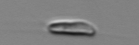
Label: Chrysochromulina